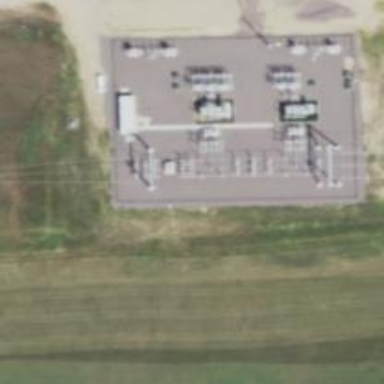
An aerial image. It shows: Switch for power supply.